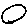
Label: circle